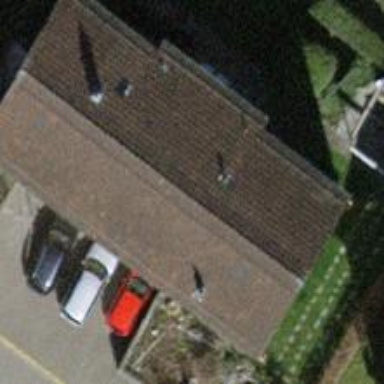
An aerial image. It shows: Pitched roof building.